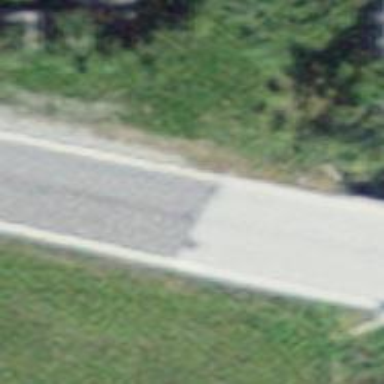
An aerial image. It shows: Asphalt tertiary road on bridge.